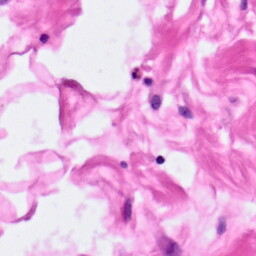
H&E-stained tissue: Pancreatic